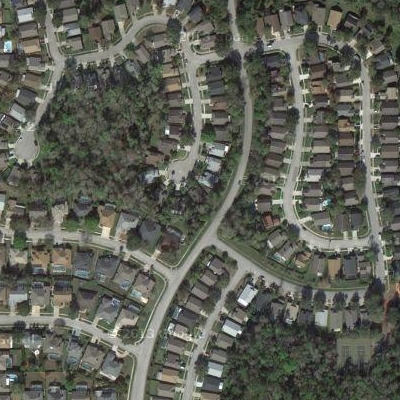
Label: fResident